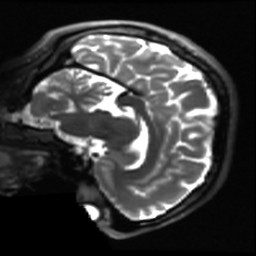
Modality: T2w
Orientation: sagittal
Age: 23
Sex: female
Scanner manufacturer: ge
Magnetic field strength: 3 T
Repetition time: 9.207 s
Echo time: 0.1011 s